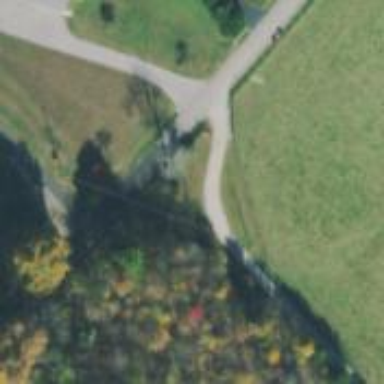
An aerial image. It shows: Driveway.